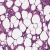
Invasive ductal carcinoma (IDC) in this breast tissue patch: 0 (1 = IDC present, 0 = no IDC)